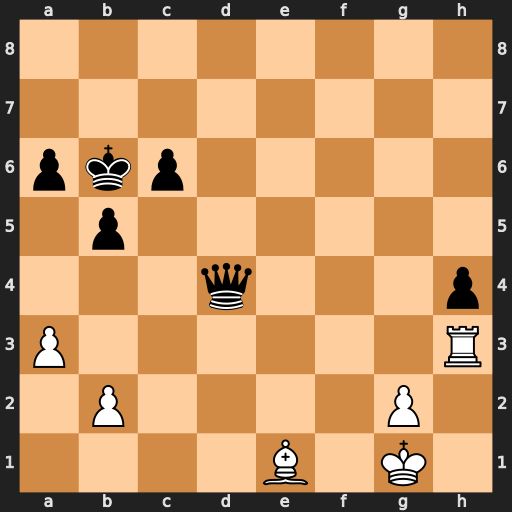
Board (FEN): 8/8/pkp5/1p6/3q3p/P6R/1P4P1/4B1K1
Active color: w
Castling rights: -
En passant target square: -
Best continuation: Bf2 c5 Bxd4